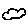
Label: cloud